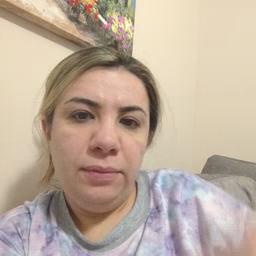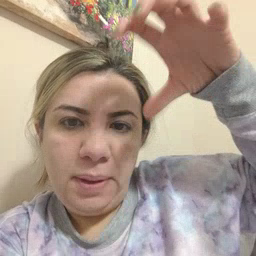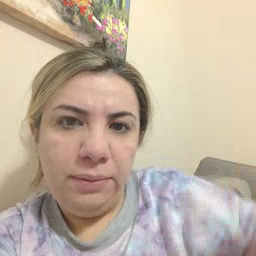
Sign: rain